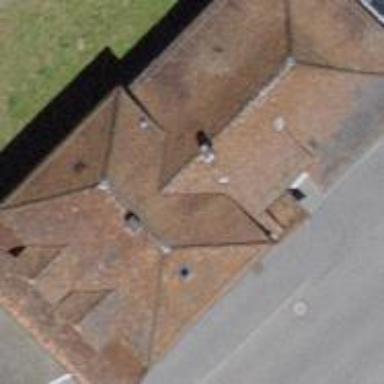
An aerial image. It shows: Building with hipped roof shape.